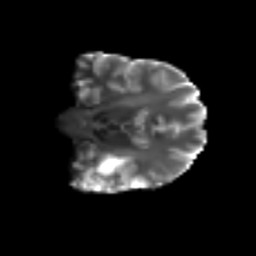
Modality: T2w
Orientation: coronal
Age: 39
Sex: male
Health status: ill
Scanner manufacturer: siemens
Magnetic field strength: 3 T
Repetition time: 8.7 s
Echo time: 0.11 s